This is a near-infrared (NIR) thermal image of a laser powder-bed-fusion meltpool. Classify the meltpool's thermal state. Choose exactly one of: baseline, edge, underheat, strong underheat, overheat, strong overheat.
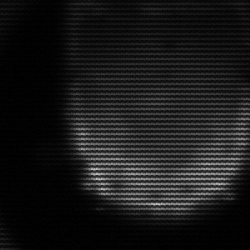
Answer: edge